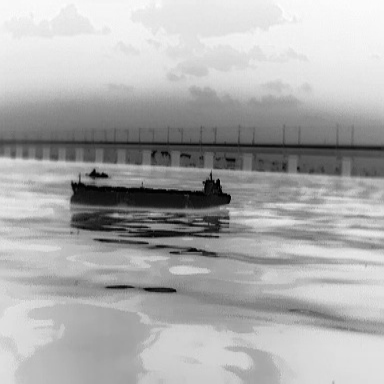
There is a warship in the infrared image.